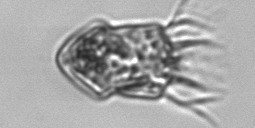
Label: Strombidium_inclinatum